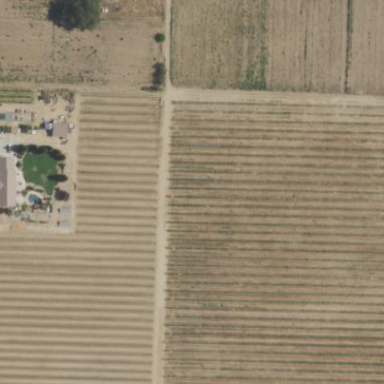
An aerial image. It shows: Vineyard with grape crops. The agricultural properties consist of vineyards.